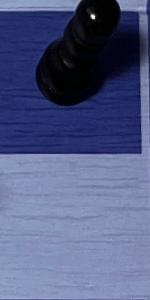
Label: Empty